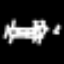
Label: bed